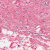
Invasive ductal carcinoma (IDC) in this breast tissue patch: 0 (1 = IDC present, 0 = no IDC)